Question: Is there a way to disable useless and annoying pop up text tips in 'UITextField' and 'UISearchBar' like this on the screen?.

How can I do this?
I couldn't find any property responsible for this.
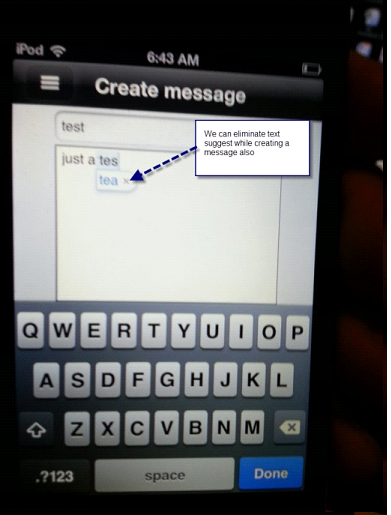
Answer: If you have created your view in Interface Builder, click on the text field, and then from the Attributes inspector (4th icon of 6), set Correction to No. This seems to work for me.